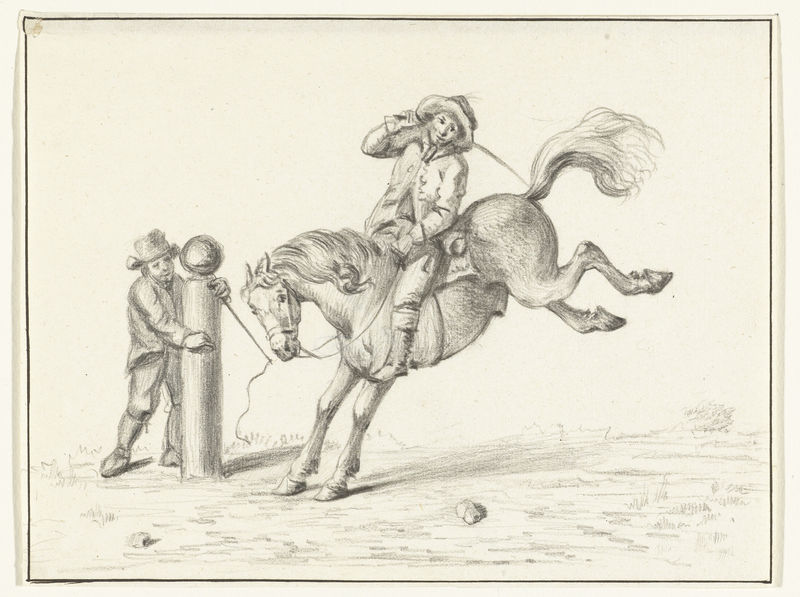
Titel: Het temmen van een paard
Künstler: Jean Bernard
Standort: Amsterdam
Institution: Rijksmuseum
Schlagwörter: mann, menschen, hut, männer, säule, zeichnung, stein, steine, pferd, reiter, huf, hufe, ritt, sattel, schwanz, schweif, zügel, festhalten, pfosten, pfahl, kohle, peitsche, bleistift, kugel, tritt, aufbäumen, austreten, gerte, pfred